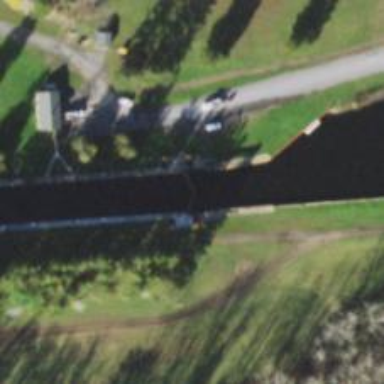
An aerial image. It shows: Lock gate on waterway.